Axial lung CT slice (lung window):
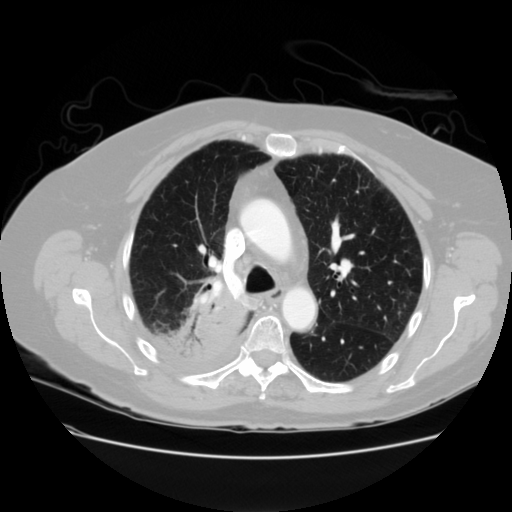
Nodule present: no